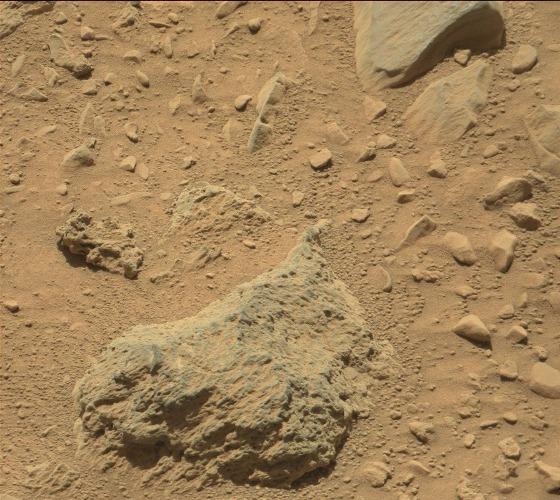
Terrain classes present: Bedrock, Gravel / Sand / Soil, Rock, Shadow